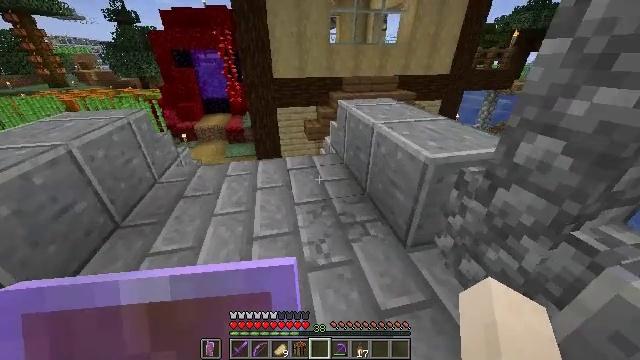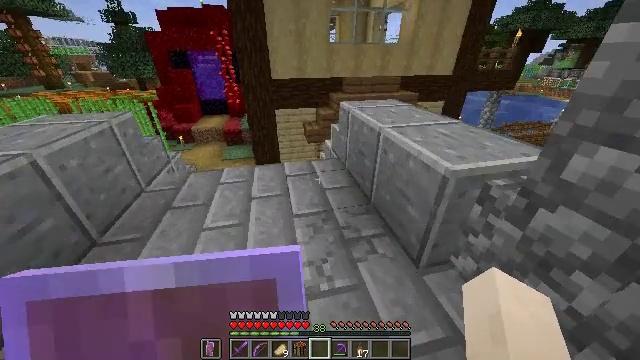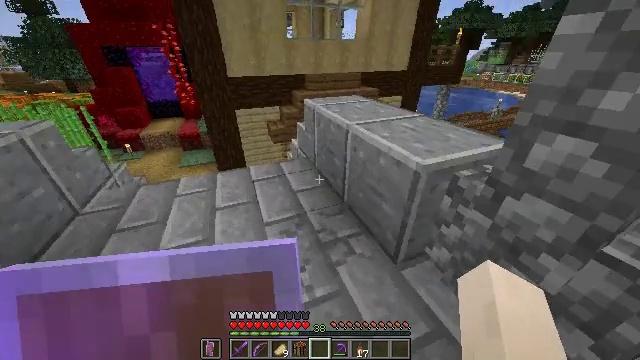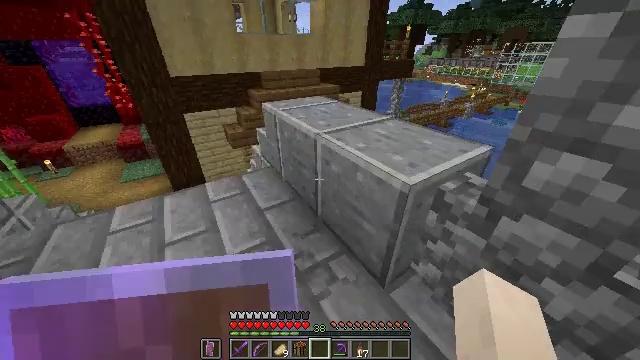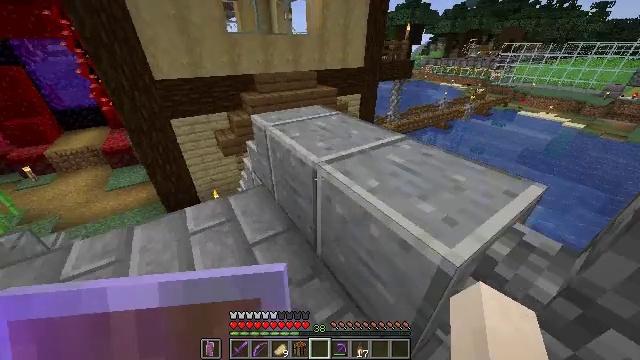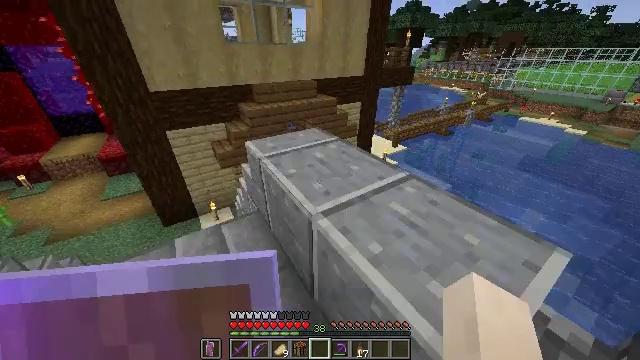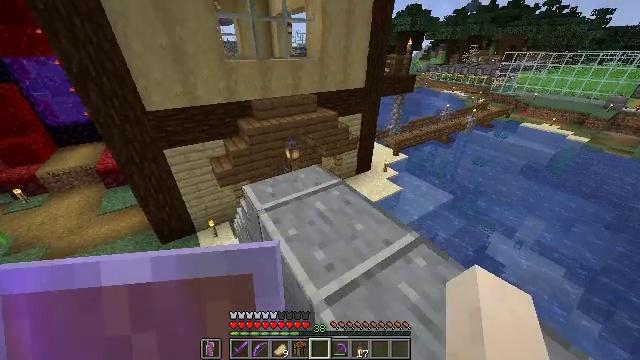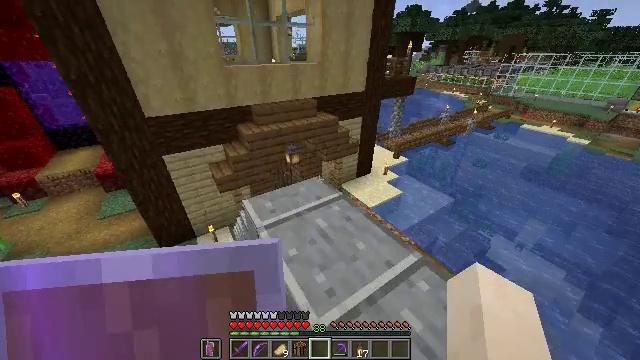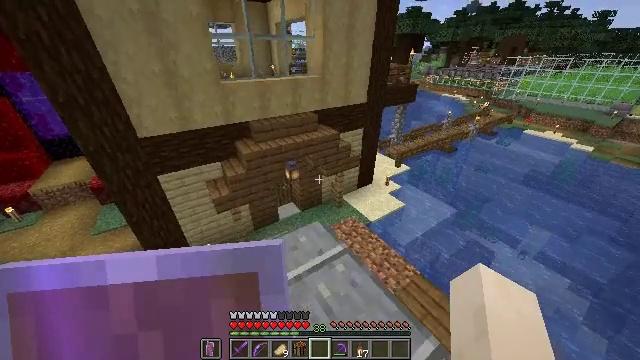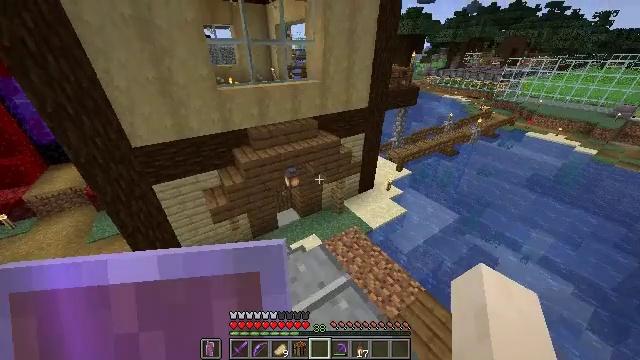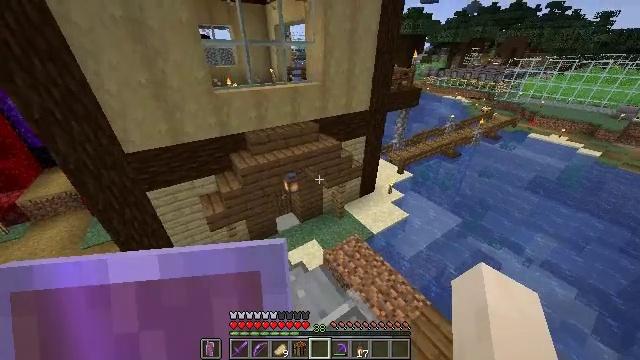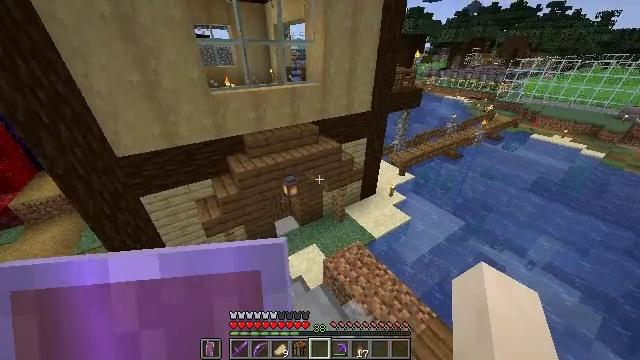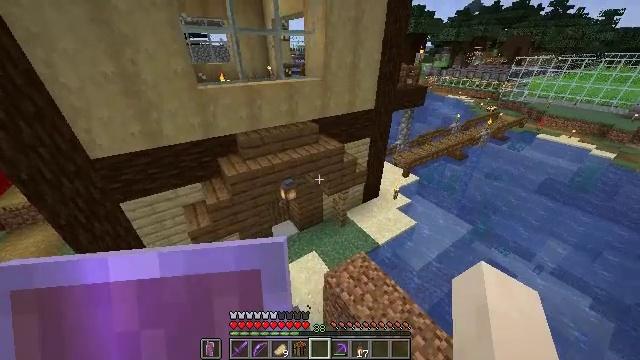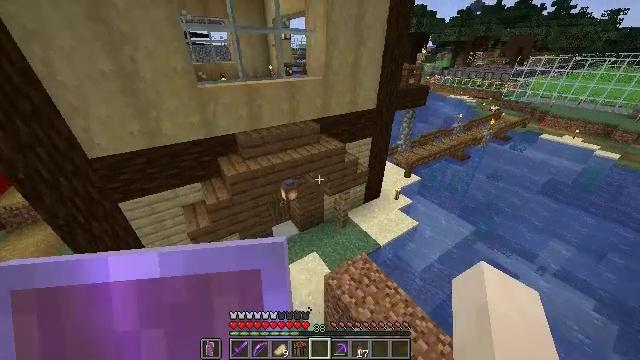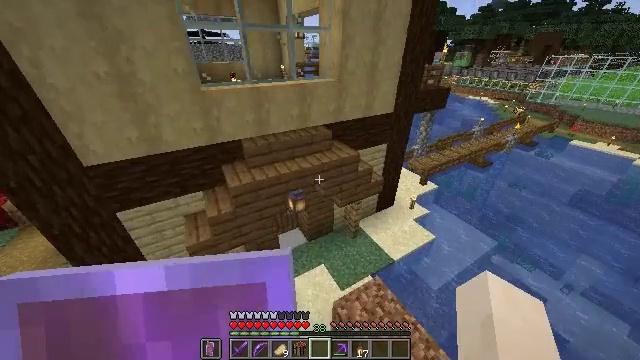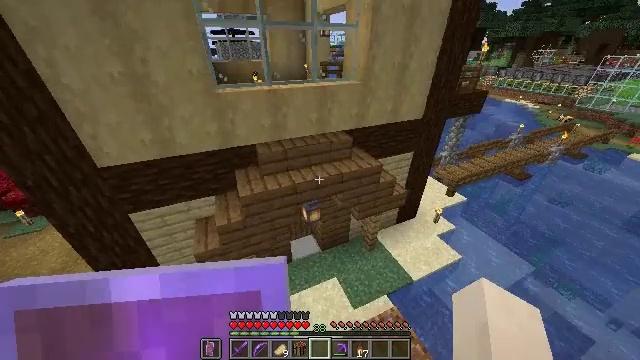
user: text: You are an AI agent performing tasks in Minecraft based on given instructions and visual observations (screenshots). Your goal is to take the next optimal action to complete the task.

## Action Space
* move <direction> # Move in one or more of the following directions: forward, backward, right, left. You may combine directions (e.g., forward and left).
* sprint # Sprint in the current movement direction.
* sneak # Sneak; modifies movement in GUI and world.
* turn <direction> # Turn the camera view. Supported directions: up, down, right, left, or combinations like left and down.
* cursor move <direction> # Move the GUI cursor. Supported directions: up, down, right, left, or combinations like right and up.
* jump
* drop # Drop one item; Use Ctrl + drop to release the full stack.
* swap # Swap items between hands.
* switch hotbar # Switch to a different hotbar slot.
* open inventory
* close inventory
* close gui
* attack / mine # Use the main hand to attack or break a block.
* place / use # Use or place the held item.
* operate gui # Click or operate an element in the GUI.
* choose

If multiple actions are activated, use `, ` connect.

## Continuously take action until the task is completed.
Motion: motion action
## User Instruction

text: Collect glowstone blocks for lighting.
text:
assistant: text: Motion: move forward, sprint
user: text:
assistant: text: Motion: move forward, sprint, turn right
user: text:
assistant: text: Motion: move forward, sprint, turn right
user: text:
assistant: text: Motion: move forward, sprint
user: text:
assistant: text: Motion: move forward, sprint, jump
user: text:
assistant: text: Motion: move forward, sprint, jump
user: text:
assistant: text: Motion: move forward, sprint, jump
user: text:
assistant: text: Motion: move forward, sprint, jump
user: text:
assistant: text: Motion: move forward, sprint
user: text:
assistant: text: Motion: move forward, sprint
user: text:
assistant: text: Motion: move forward, sprint
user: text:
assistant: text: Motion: move forward, sprint
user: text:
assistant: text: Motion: move forward, sprint
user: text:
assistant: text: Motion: move forward, sprint, turn left
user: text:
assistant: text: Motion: move forward, sprint, turn left
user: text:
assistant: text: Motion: move forward, sprint, turn left
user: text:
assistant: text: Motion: move forward, sprint, turn left
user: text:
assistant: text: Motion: move forward, sprint, turn left
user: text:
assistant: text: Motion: move forward, sprint, turn left
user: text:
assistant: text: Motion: move forward, sprint, turn left
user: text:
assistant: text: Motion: move forward, sprint
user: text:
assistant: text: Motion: move forward, sprint
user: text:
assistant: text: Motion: move forward, sprint
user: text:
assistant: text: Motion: move forward, sprint
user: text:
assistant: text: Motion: move forward, sprint, turn left
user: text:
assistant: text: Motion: move forward, sprint, turn left
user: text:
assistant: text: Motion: move forward, sprint, turn left
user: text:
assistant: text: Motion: move forward, sprint, turn left
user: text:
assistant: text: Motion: move forward, sprint, turn left
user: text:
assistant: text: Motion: move forward, sprint